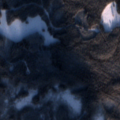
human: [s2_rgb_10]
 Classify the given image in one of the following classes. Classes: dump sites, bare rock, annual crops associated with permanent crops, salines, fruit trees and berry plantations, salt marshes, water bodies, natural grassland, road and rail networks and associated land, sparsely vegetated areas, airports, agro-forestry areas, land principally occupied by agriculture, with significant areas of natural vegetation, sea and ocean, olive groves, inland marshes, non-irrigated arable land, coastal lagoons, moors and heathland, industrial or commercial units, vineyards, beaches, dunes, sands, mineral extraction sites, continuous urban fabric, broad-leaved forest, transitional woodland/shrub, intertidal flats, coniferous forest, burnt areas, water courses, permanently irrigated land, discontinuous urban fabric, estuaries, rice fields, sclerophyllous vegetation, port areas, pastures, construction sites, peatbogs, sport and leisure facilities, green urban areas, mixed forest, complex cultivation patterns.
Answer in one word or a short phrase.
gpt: coniferous forest, mixed forest